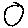
Label: circle